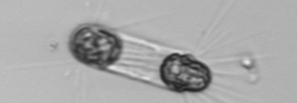
Label: Corethron_hystrix